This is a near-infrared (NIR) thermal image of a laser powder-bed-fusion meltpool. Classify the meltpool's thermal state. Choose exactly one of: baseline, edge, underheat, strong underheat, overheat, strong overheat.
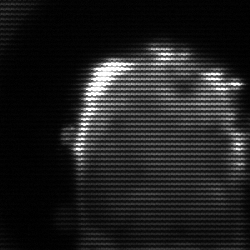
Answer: baseline